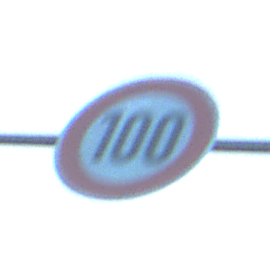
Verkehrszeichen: Geschwindigkeit100
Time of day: SunriseSunset
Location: Outdoor (Nature)
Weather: PartlyCloudy
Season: NotSpecified
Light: Natural